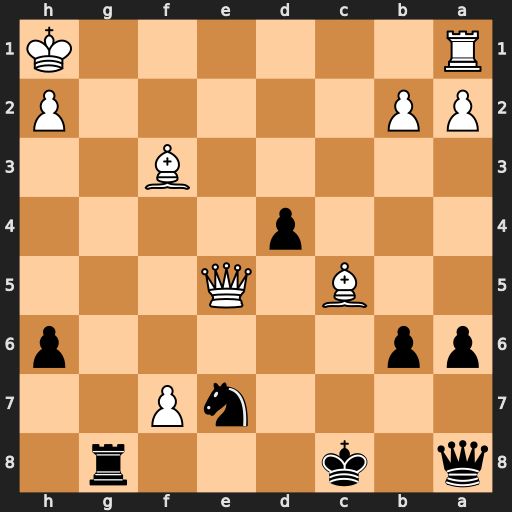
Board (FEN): q1k3r1/4nP2/pp5p/2B1Q3/3p4/5B2/PP5P/R6K
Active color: b
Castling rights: -
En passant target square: -
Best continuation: Qxf3#